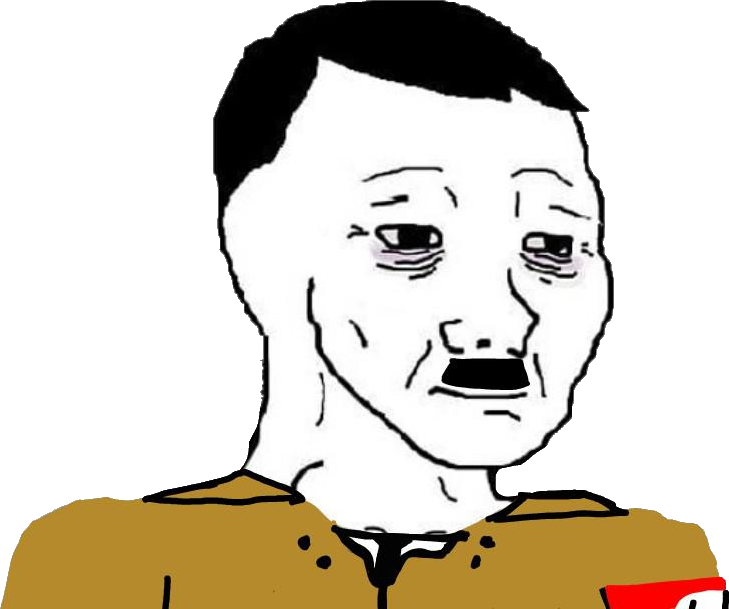
Label: 5_Doomer